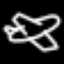
Label: airplane